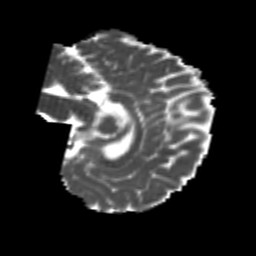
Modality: MD
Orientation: sagittal
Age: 24
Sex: female
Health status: healthy
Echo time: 0.074 s